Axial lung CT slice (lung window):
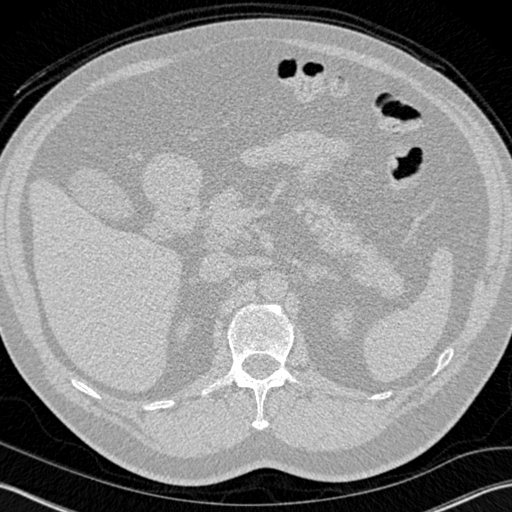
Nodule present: no